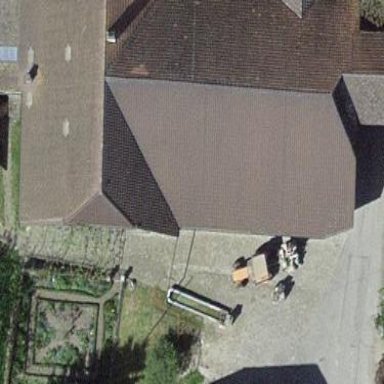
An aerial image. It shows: Farm building.